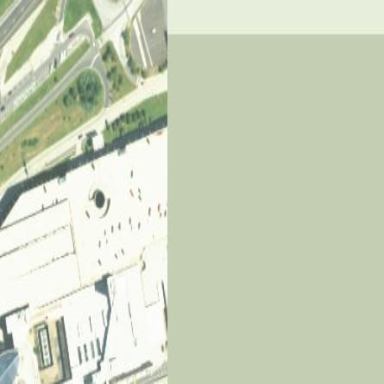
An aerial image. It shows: Multi-storey car park building.